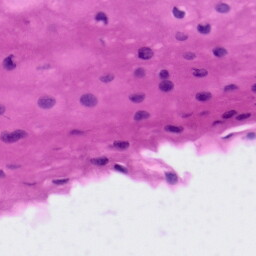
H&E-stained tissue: Tonsil